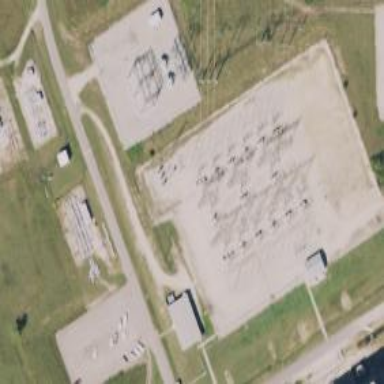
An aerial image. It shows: Switch used for power control.